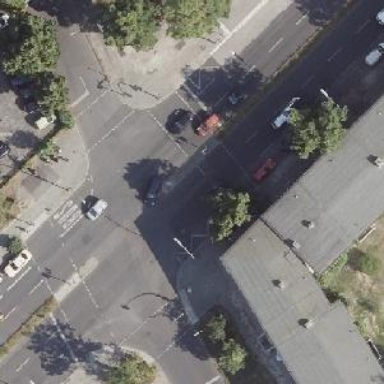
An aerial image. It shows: Crossing with traffic signals.